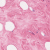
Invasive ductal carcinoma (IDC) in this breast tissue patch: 0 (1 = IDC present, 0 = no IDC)